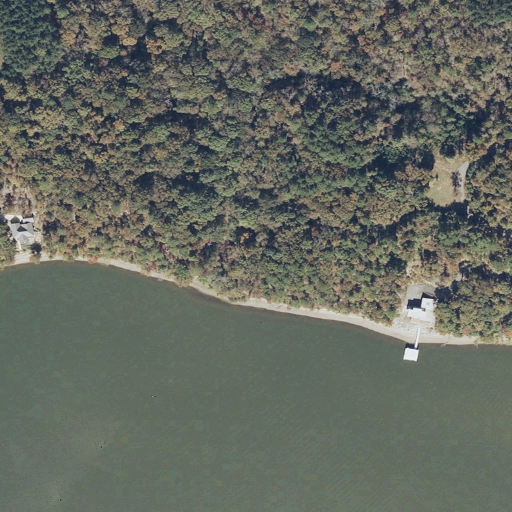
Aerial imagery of valley in Mississippi named Null Hollow containing deciduous forest, open water, evergreen forest, grassland, shrub, and mixed forest